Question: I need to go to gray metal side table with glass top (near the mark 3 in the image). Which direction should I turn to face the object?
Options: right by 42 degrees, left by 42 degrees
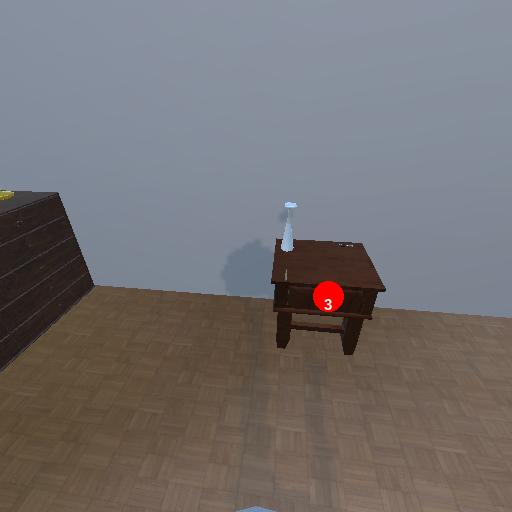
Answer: right by 42 degrees